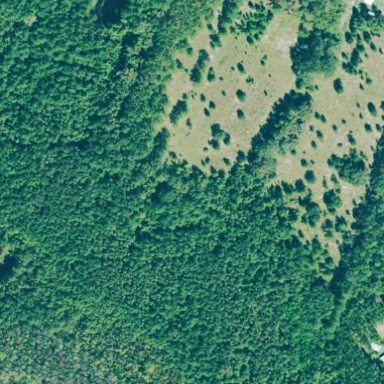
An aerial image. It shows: Woodland with needle-leaved trees.